An envelope spectrum derived from a bearing vibration measurement is shown; the reference markers locate BPFO, BPFI, BSF and FTF for this bearing geometry and shaft speed. Diagnose the bearing from this image, choosing from: normal, inner_race, outer_race, ball.
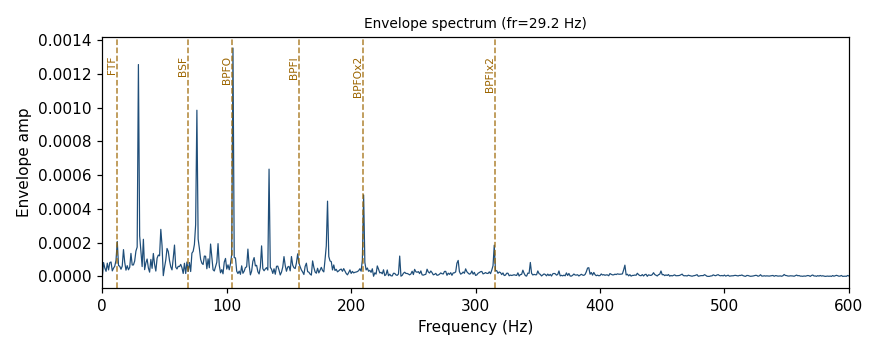
Answer: outer_race